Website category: sports
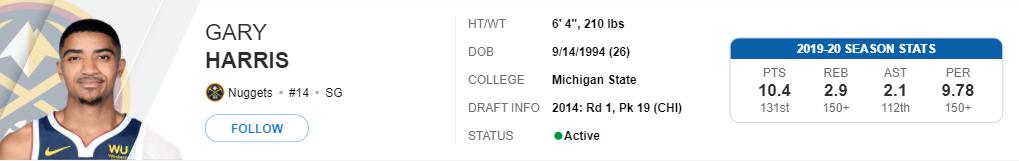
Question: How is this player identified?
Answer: Gary Harris

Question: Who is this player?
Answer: Gary Harris

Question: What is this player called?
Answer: Gary Harris

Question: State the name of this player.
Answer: Gary Harris

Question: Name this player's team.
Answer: Nuggets

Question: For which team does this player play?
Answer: Nuggets

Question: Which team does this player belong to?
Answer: Nuggets

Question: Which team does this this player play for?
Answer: Nuggets

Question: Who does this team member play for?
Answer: Nuggets

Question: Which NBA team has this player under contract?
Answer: Nuggets

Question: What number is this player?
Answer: #14

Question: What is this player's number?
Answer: #14

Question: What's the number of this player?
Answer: #14

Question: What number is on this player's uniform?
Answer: #14

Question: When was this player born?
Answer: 9/14/1994

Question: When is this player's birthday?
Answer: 9/14/1994

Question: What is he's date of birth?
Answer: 9/14/1994

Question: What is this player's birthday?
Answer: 9/14/1994

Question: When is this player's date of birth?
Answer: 9/14/1994

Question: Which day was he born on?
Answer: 9/14/1994

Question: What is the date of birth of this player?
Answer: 9/14/1994

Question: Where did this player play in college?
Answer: Michigan State

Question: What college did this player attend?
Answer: Michigan State

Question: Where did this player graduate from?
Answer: Michigan State

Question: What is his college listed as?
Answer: Michigan State

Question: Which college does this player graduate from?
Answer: Michigan State

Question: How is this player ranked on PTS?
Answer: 10.4

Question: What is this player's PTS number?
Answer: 10.4

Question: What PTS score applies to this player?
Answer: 10.4

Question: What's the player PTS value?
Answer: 10.4

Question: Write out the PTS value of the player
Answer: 10.4

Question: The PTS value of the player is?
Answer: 10.4

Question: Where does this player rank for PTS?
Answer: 131st

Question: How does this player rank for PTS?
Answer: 131st

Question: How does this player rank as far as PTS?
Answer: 131st

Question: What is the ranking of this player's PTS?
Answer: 131st

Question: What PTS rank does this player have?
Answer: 131st

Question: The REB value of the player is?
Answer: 2.9

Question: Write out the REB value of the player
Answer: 2.9

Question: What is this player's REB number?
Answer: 2.9

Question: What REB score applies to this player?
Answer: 2.9

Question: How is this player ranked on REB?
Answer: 2.9

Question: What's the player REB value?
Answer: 2.9

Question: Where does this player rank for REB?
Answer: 150+

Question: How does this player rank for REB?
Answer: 150+

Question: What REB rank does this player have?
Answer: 150+

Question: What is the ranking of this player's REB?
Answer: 150+

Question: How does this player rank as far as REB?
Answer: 150+

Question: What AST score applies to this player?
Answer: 2.1

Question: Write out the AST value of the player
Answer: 2.1

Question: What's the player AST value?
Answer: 2.1

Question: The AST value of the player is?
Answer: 2.1

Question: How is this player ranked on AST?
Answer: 2.1

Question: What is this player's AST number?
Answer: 2.1

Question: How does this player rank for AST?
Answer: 112th

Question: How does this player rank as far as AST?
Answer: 112th

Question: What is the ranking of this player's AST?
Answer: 112th

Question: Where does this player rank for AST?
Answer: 112th

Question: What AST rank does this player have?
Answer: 112th

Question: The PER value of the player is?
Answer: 9.78

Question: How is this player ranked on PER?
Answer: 9.78

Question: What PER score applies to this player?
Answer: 9.78

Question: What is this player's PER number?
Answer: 9.78

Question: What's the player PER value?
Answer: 9.78